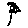
Label: flower